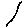
Label: zigzag